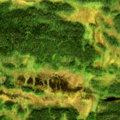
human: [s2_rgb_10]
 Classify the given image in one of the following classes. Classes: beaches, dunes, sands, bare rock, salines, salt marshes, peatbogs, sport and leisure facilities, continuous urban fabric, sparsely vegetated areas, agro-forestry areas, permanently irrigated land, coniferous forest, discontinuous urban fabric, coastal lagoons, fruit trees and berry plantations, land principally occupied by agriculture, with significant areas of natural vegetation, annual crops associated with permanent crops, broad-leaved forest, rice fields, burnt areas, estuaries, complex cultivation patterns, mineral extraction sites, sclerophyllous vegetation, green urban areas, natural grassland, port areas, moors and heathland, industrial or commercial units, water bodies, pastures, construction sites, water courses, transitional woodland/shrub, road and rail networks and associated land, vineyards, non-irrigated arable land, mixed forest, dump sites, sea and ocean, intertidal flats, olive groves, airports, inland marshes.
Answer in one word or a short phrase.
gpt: coniferous forest, transitional woodland/shrub, peatbogs